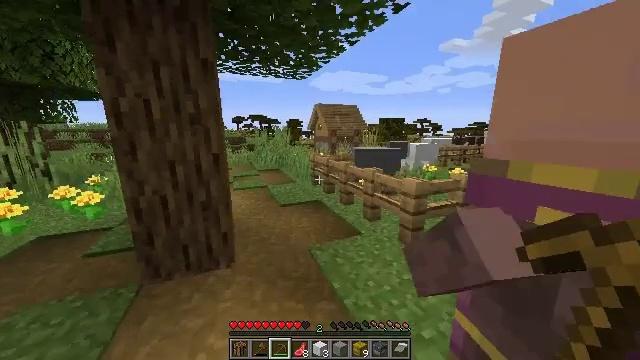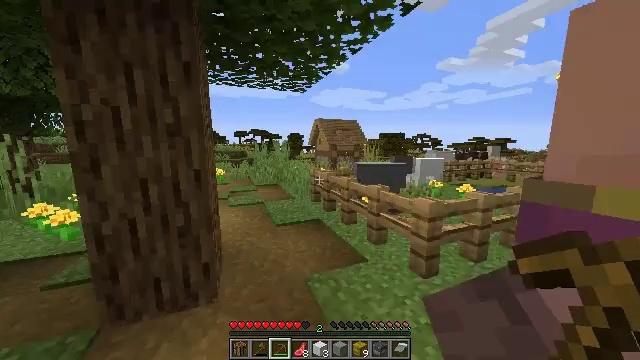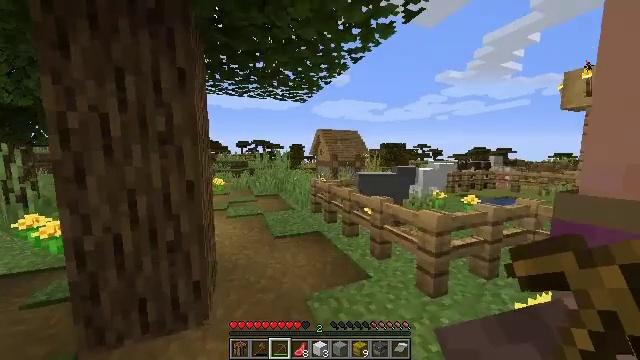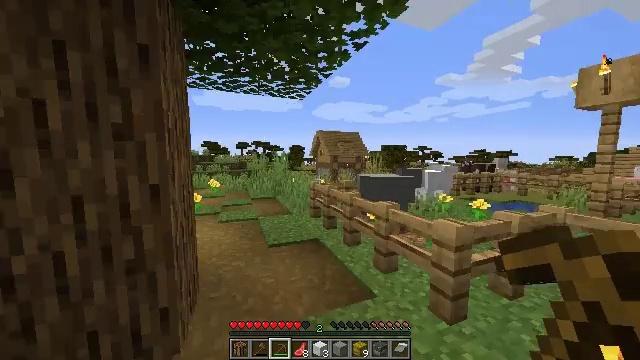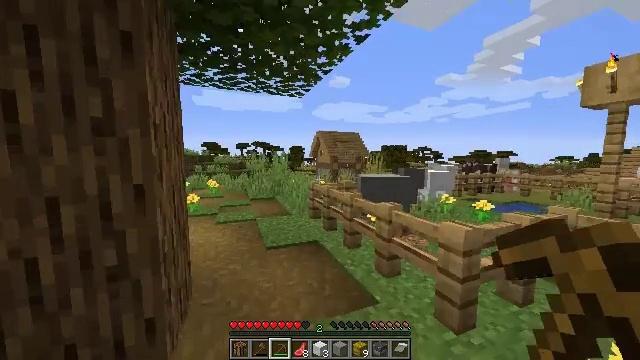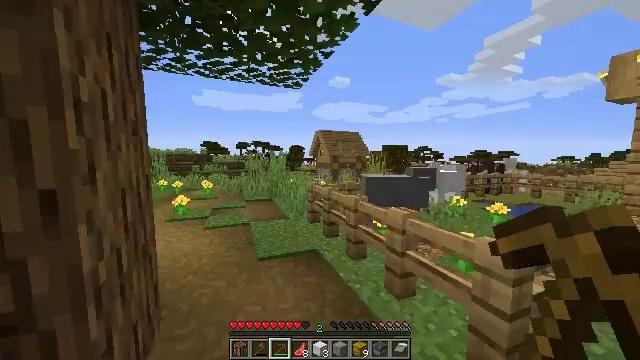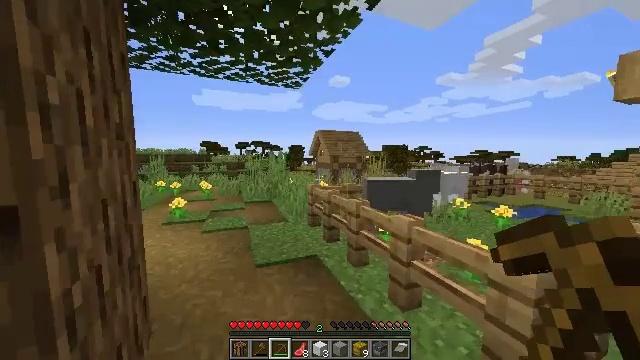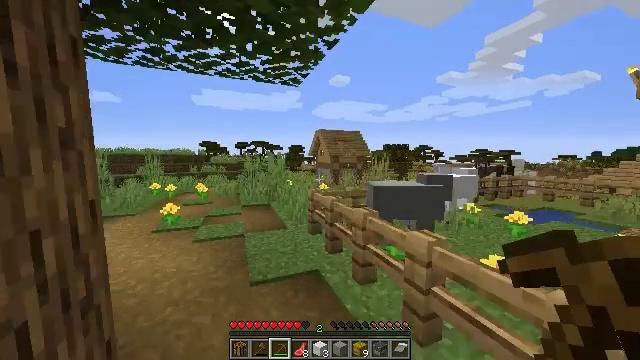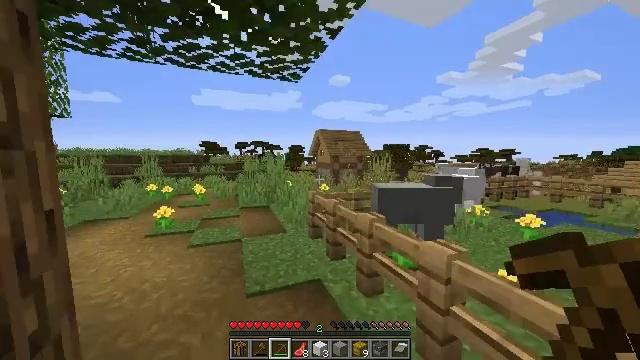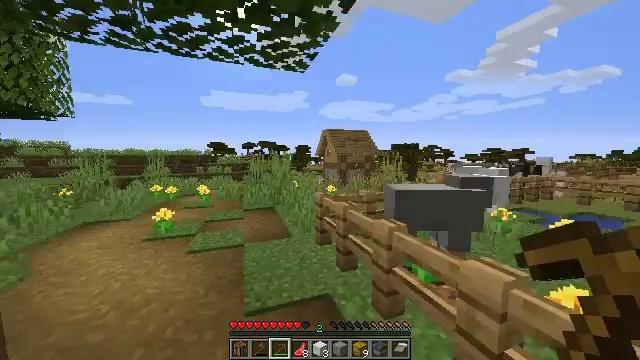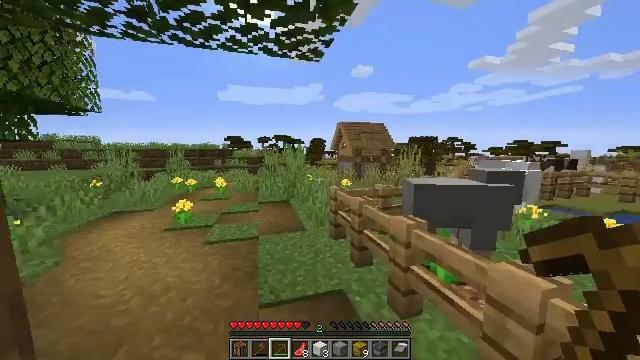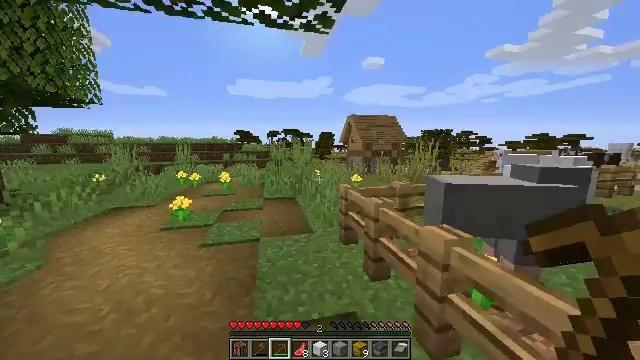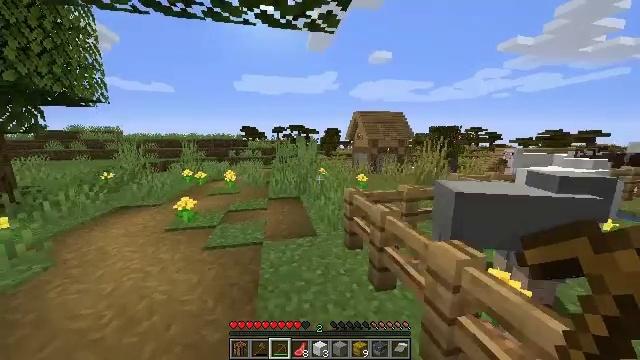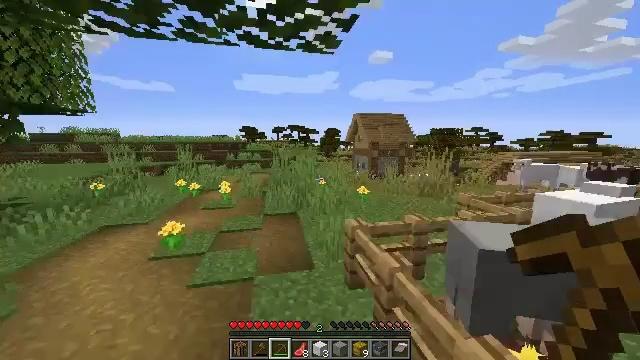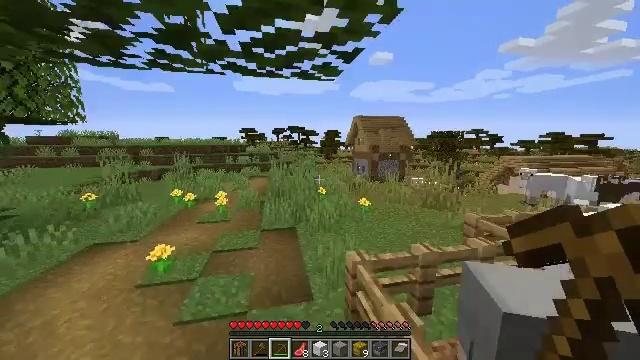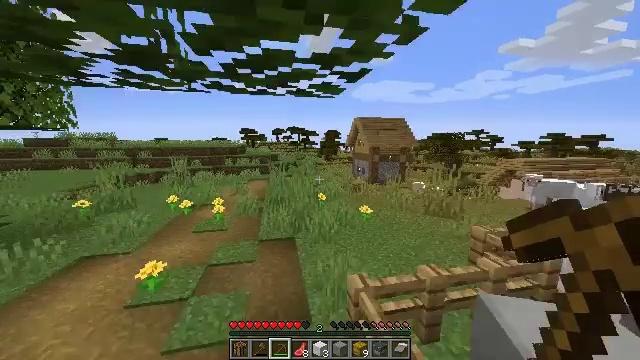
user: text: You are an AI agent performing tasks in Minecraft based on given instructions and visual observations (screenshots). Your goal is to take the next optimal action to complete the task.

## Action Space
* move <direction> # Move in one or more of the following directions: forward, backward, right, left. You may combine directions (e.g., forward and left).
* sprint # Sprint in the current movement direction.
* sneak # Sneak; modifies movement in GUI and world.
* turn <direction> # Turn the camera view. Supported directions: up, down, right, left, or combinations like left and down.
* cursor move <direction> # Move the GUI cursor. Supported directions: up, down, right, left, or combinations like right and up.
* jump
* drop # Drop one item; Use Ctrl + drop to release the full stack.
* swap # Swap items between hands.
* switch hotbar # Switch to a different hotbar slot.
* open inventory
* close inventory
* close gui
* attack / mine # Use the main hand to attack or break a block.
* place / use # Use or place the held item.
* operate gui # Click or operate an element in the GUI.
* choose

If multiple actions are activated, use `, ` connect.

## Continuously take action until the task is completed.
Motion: motion action
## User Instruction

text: Collect books by breaking the bookshelf.
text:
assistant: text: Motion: move forward, sprint, turn up
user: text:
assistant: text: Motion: move forward, sprint, turn up
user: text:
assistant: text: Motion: move forward, sprint
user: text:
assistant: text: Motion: move forward, sprint
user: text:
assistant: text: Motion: move forward
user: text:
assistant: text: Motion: move forward
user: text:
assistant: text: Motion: move forward
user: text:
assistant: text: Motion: move forward
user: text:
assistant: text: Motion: move forward, turn left
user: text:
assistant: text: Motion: move forward, turn left and down
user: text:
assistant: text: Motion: move forward, turn left and down
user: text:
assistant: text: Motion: move forward, turn left, jump
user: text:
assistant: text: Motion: move forward, jump
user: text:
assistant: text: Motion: move forward, jump
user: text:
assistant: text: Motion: move forward, jump
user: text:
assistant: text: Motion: move forward, jump
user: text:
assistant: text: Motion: move forward, jump
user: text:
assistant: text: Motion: move forward, jump
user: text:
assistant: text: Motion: move forward, jump
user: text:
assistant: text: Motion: move forward, jump
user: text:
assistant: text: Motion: move forward, jump
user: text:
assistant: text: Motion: move forward, jump
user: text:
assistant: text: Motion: move forward, jump
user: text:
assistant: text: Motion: move forward, jump
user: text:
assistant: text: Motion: move forward, jump
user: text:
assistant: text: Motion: move forward, jump
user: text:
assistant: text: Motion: move forward, turn right, jump
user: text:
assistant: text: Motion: move forward, turn right, jump
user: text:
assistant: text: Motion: move forward, turn right, jump
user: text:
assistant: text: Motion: move forward, turn right, jump